Field crop: tomato
Growth stage: 1
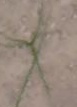
Species: cyperus